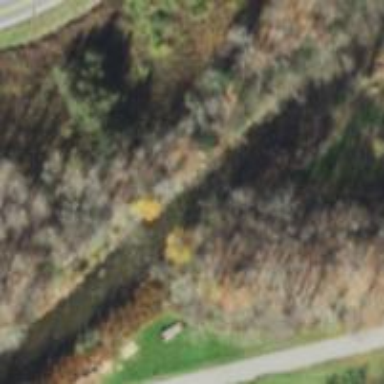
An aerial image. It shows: Bridge supported by abutments.